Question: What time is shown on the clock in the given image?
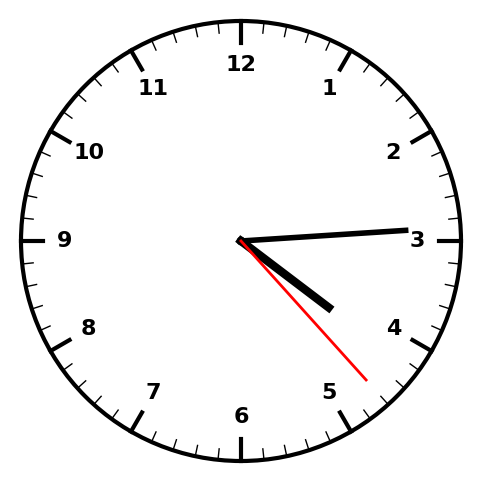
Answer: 04:14:23